Question: I have a hashSet of a class of type Message with a working toString() method. The "refresh" button is correctly created, but there is an issue in its implementation.
Note:
'''
//Menu is an ObservableList<String>
//Mymail contains the hashset
//refresh() is a method that adds a random message to the hashset
//GetMessages() returns the hashSet
//the toString() method below is hashset's toString()
refresh.setOnAction(e -> {
menu.setAll(myMail.refresh().getMessages().toString());
});
'''
results in the following being printed in the window:

What should I do in order that the messages be displayed vertically like so:
'''
"Message One Text"
"Message Two Text"
"Message Three Text"
'''
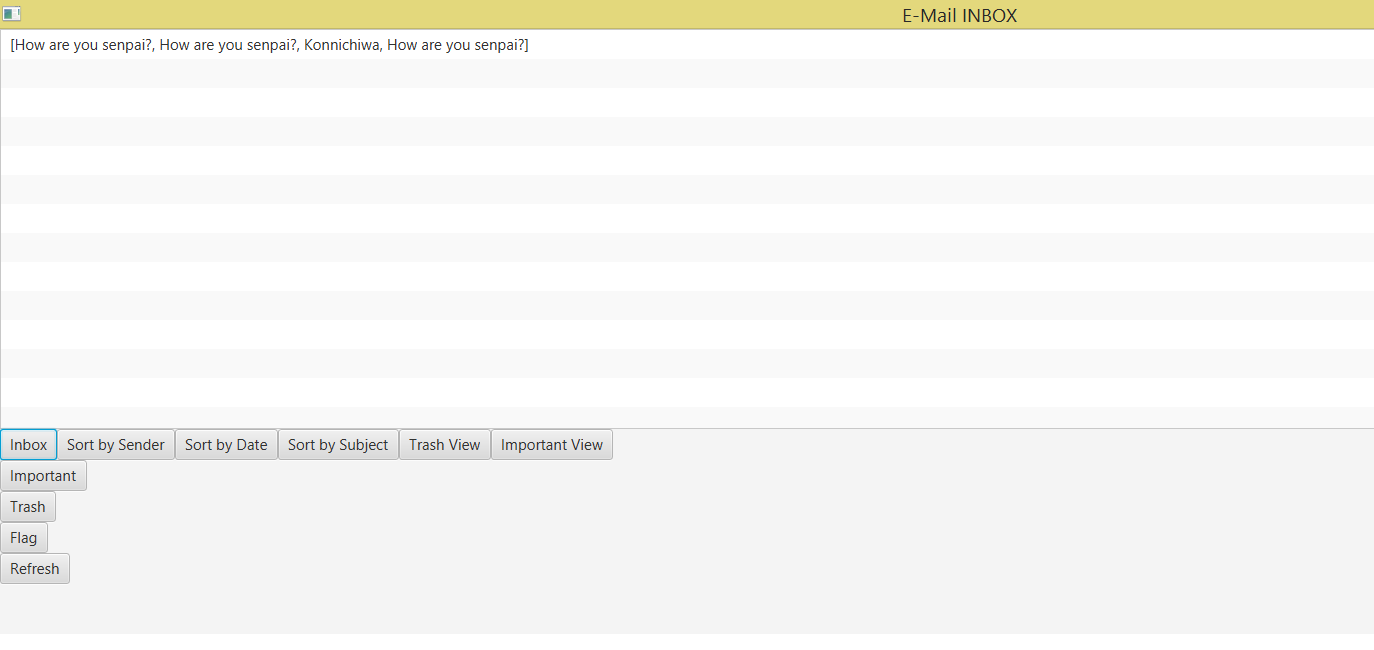
Answer: From what we can guess, this should do the trick:
'''
refresh.setOnAction(e -> menu.setAll(myMail.refresh().getMessages()));
'''
Since 'menu' is a 'Collection' and can / should be added as one so each element gets added accordingly.
Edit: Second try:
'''
refresh.setOnAction(e -> myMail.refresh().getMessages().stream().map(Message::toString).forEach(menu::add));
'''